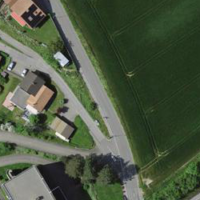
EUNIS habitat code: 57
Species observed at this site:
Milvus milvus